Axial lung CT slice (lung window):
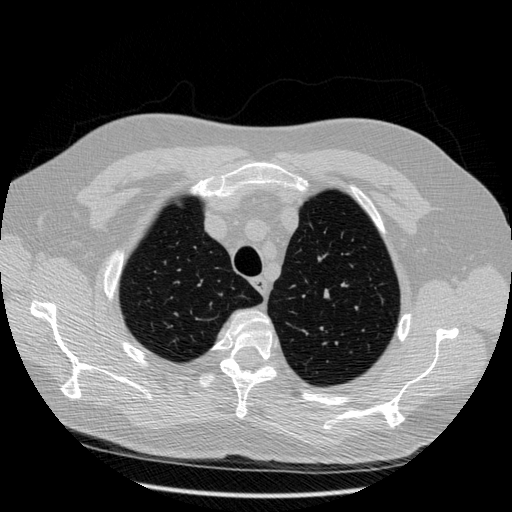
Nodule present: no